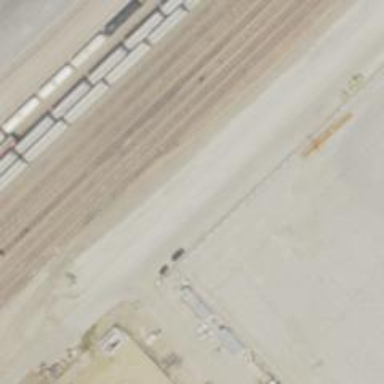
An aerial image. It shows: Railway yard used for servicing trains.